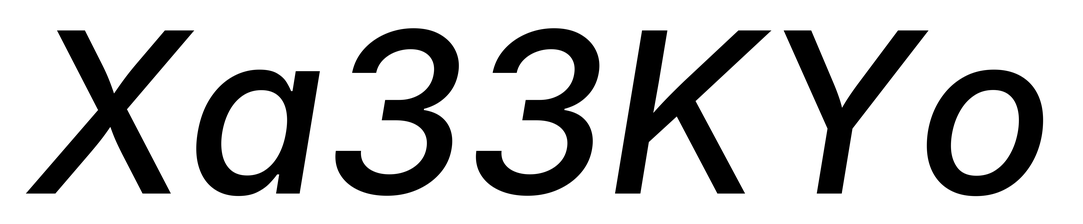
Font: Inter-Italic_Medium_Italic